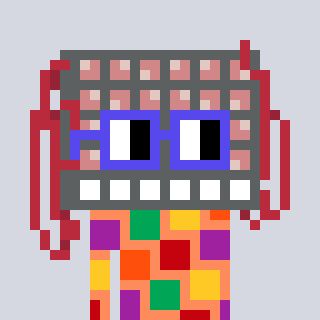
a pixel art character with square blue glasses, a turing-shaped head and a peachy-colored body on a cool background